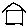
Label: house